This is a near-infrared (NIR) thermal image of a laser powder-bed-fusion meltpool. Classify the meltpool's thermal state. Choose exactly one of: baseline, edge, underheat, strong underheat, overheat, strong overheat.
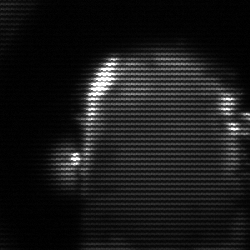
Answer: baseline